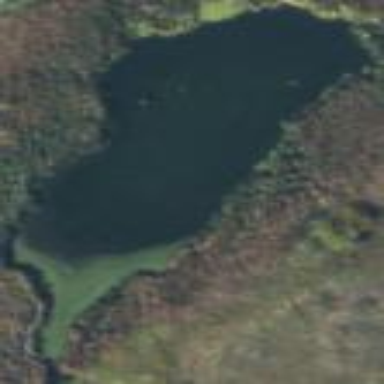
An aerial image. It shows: Serene lake.